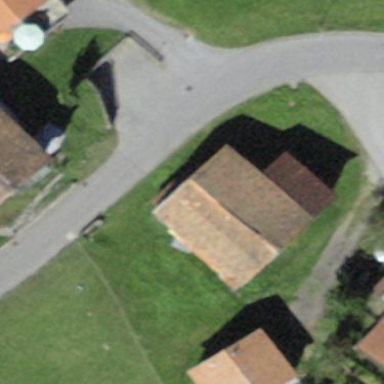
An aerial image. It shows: Rural barn.